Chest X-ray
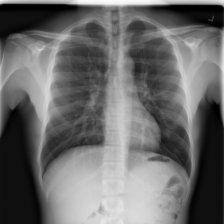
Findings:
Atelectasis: negative
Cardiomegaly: negative
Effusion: negative
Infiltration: negative
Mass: negative
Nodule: negative
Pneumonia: negative
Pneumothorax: negative
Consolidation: negative
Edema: negative
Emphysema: negative
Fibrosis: negative
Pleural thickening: negative
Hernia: negative